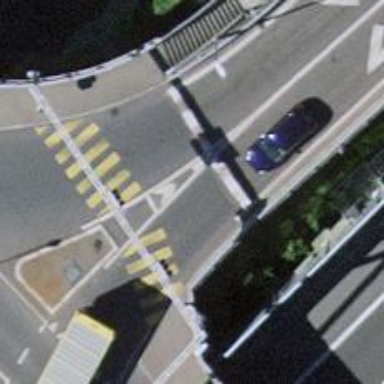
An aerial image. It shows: Road with traffic signals for signaling.